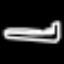
Label: bed